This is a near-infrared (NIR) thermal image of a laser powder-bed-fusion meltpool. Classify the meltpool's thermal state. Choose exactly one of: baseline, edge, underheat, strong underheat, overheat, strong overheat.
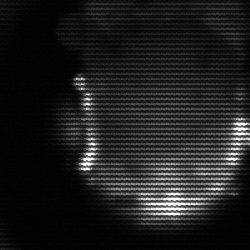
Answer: baseline